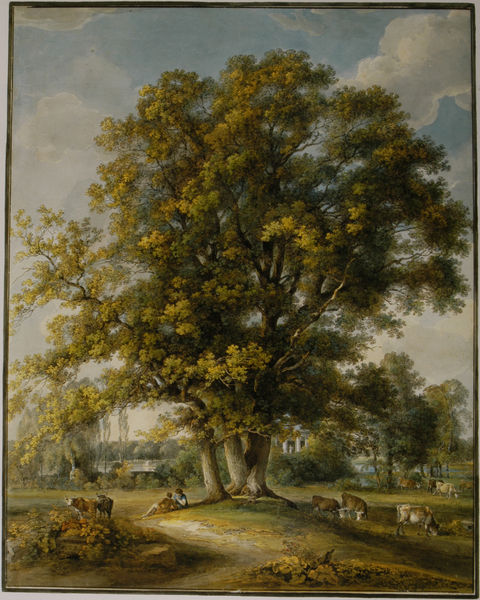
Titel: Et in Arcadia ego
Künstler: Johann Georg von Dillis
Standort: Vaduz
Institution: Stiftung Ratjen
Schlagwörter: baum, blau, blätter, dunkel, felsen, gemälde, himmel, laub, mann, schatten, wasser, weiß, wolken, baumstämme, bäume, fluss, gelb, grün, landschaft, menschen, ocker, sand, see, sitzen, stadt, äste, braun, hell, hintergrund, licht, männer, strasse, vordergrund, gebäude, gras, haus, park, rasen, rot, tier, tiere, weg, wiese, wolke, leute, malerei, barock, mensch, steine, öl, ast, baumstamm, erde, häuser, kühe, natur, stamm, strauch, vieh, weide, zweige, busch, büsche, gewässer, pfad, sonne, sträucher, paar, pflanzen, england, krone, rechts, wald, bewölkt, sommer, ruhe, liegen, naturalismus, jungen, heiß, warm, dorf, grasen, herde, kuh, rind, idylle, pause, picknick, rast, kies, romantik, stämme, turner, baumkrone, frühling, pärchen, rinder, weiden, links, groß, stich, leinwand, baumgruppe, hirsch, hirsche, reh, rehe, fressen, eiche, wegrand, schafe, hirte, hirten, schäfer, äsen, ausruhen, weise, abendlicht, himmelw, lagern, kuhhirte, liegens, hirt, verzweigt, bukolik, kuhhirten, hmimel, wolkeln